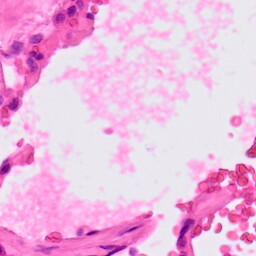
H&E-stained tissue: Lung